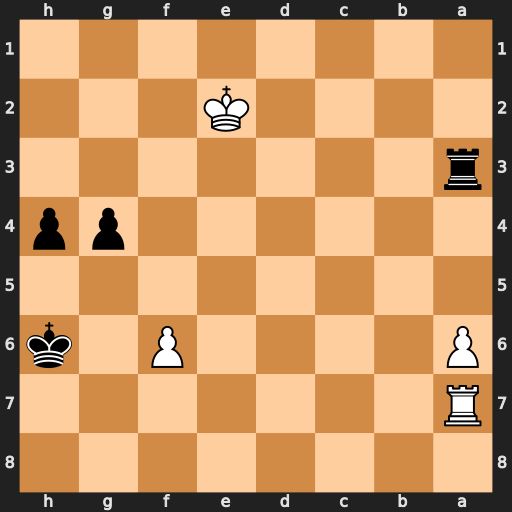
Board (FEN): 8/R7/P4P1k/8/6pp/r7/4K3/8
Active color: b
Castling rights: -
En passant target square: -
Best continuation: Ra2+ Ke3 g3 Ra8 Kg6